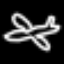
Label: airplane